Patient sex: F
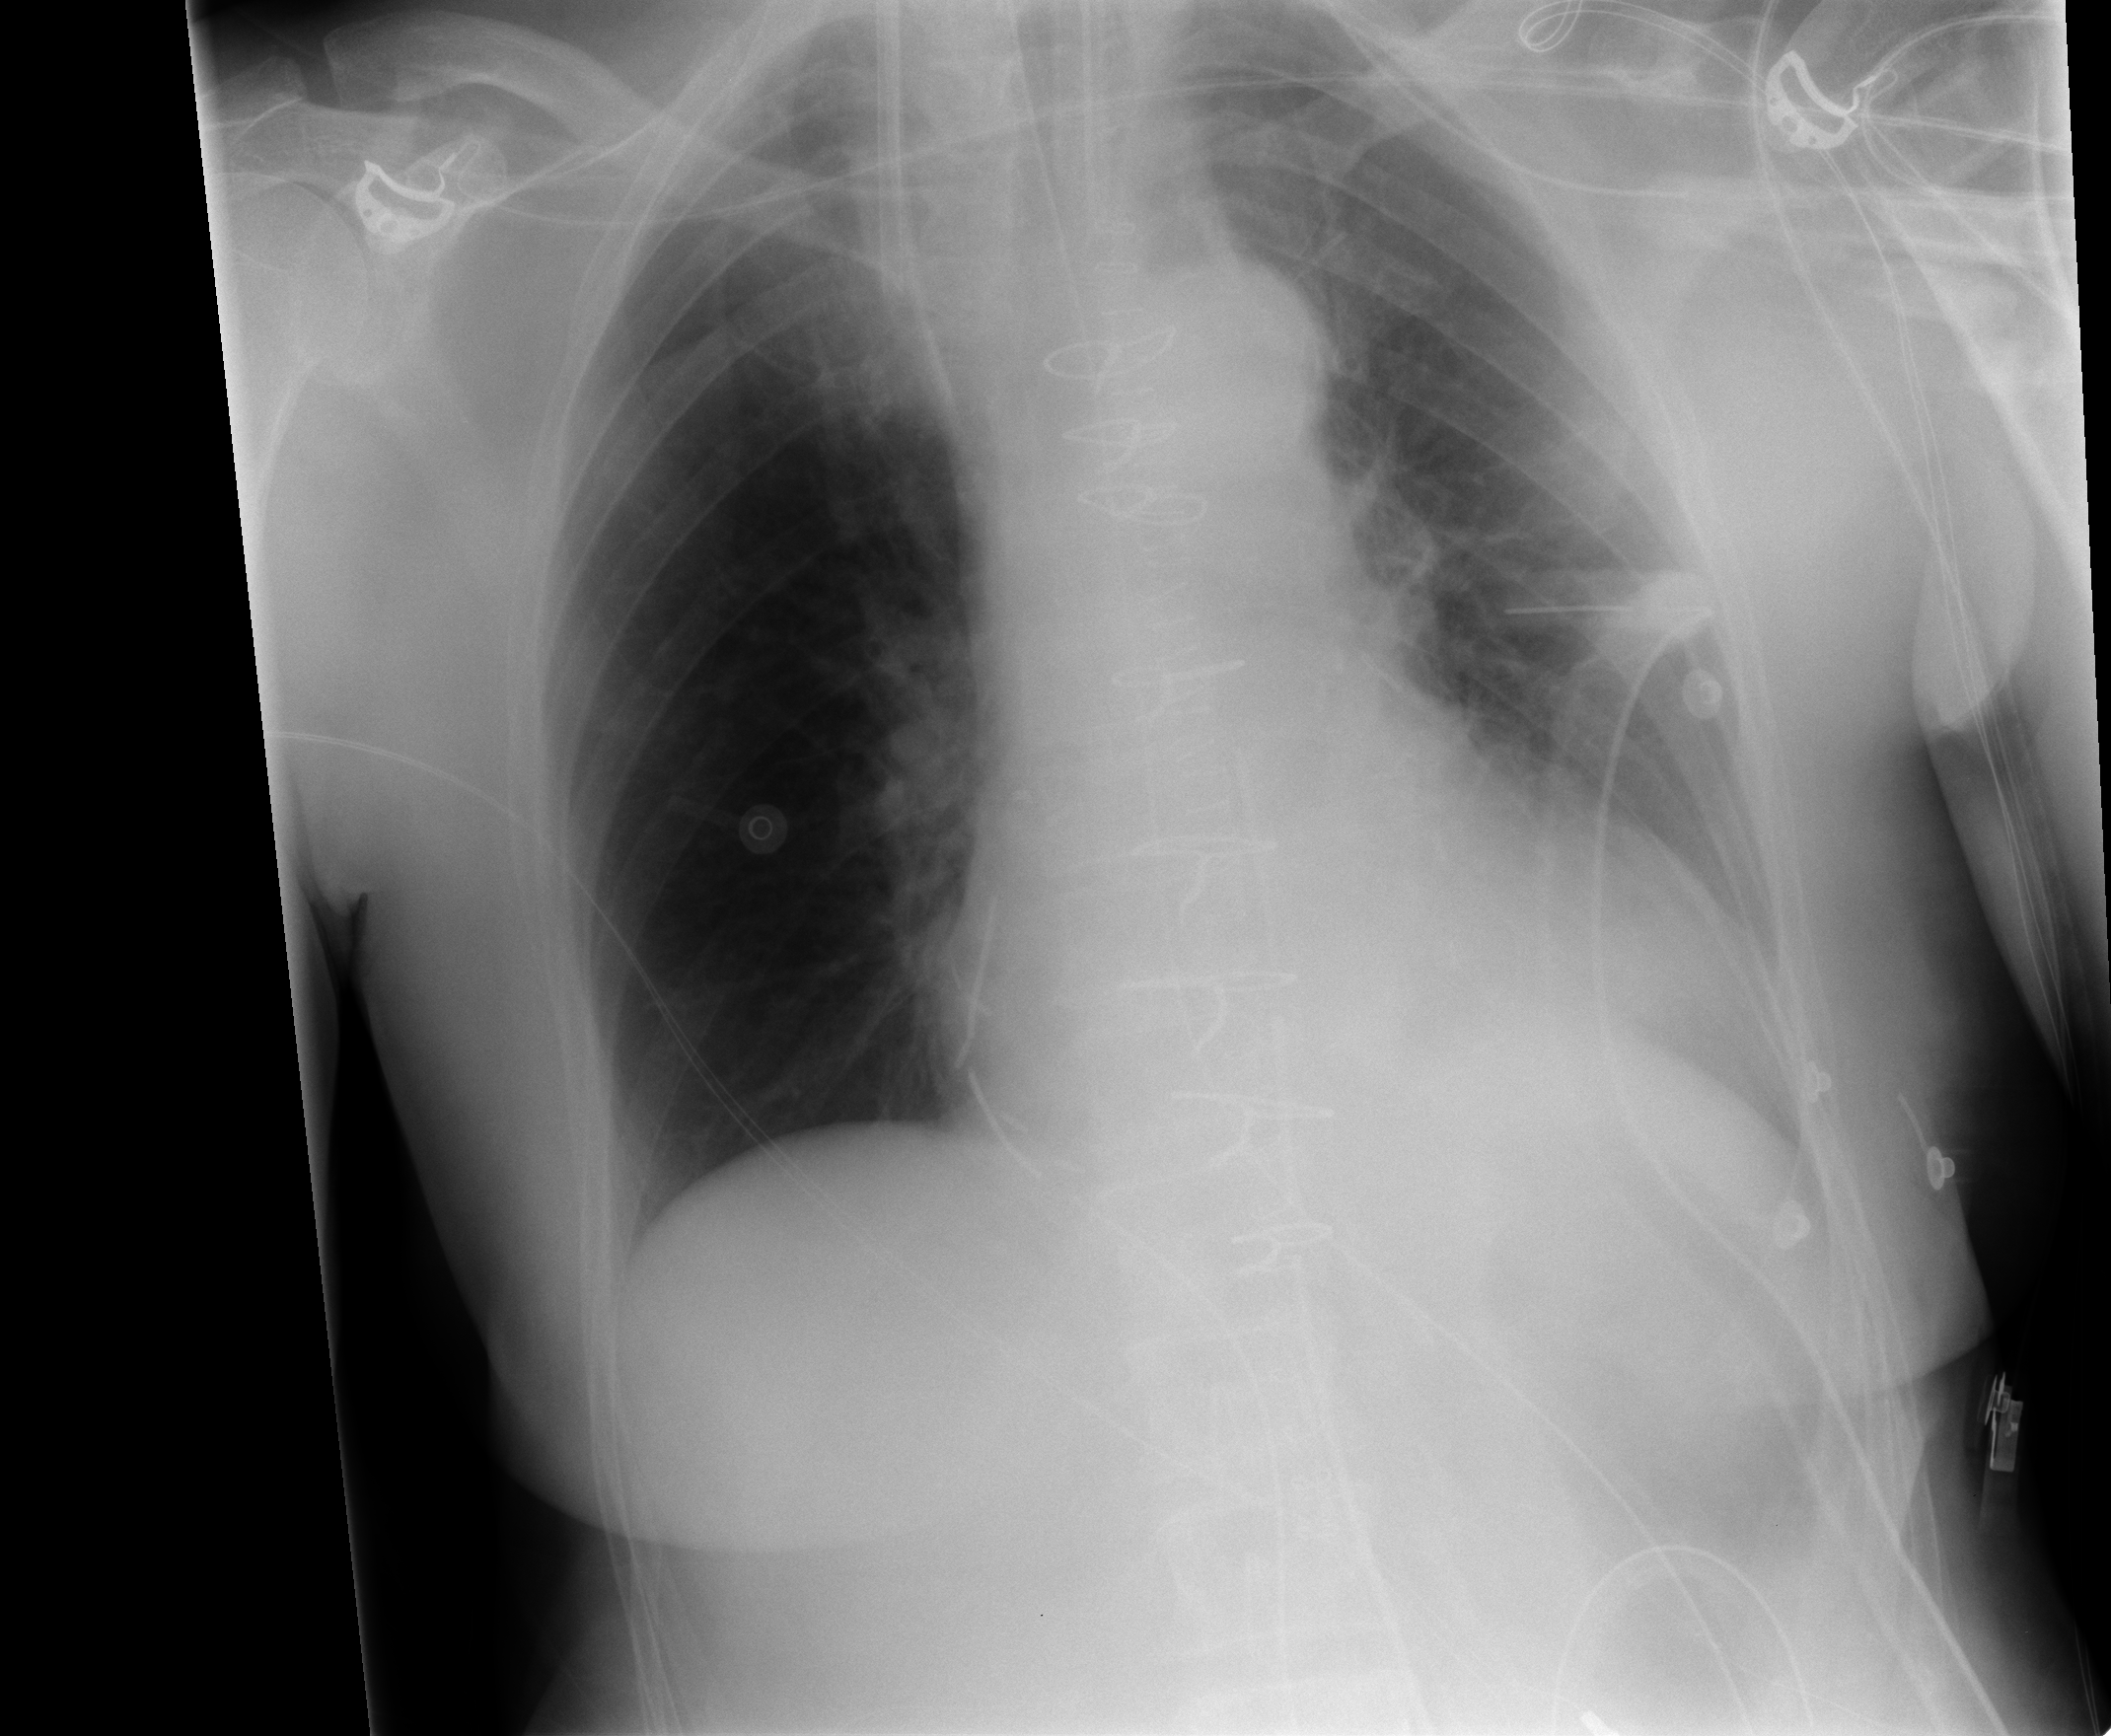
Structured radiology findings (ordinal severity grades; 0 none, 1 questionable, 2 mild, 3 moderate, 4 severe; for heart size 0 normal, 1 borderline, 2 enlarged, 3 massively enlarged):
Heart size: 1
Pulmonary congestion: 1
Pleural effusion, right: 0
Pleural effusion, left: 0
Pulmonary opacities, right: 0
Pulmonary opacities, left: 0
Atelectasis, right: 0
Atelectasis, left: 2